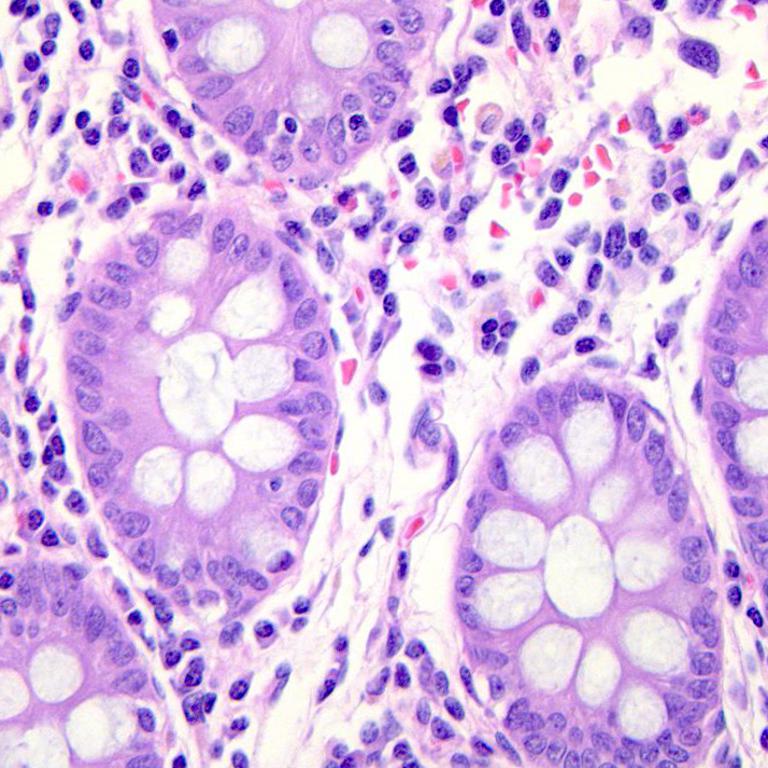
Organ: colon
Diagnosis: benign